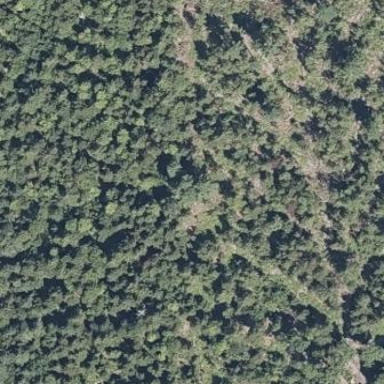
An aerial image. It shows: Mixed forest with variety of leaf types and cycles.